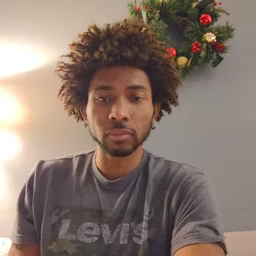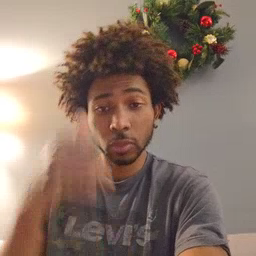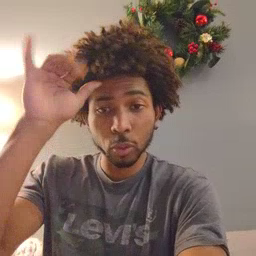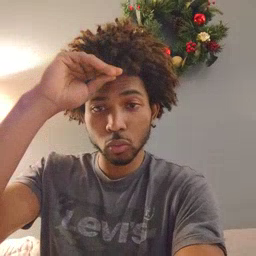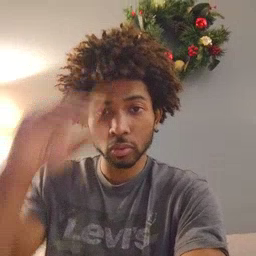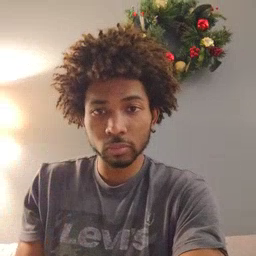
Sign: cowboy